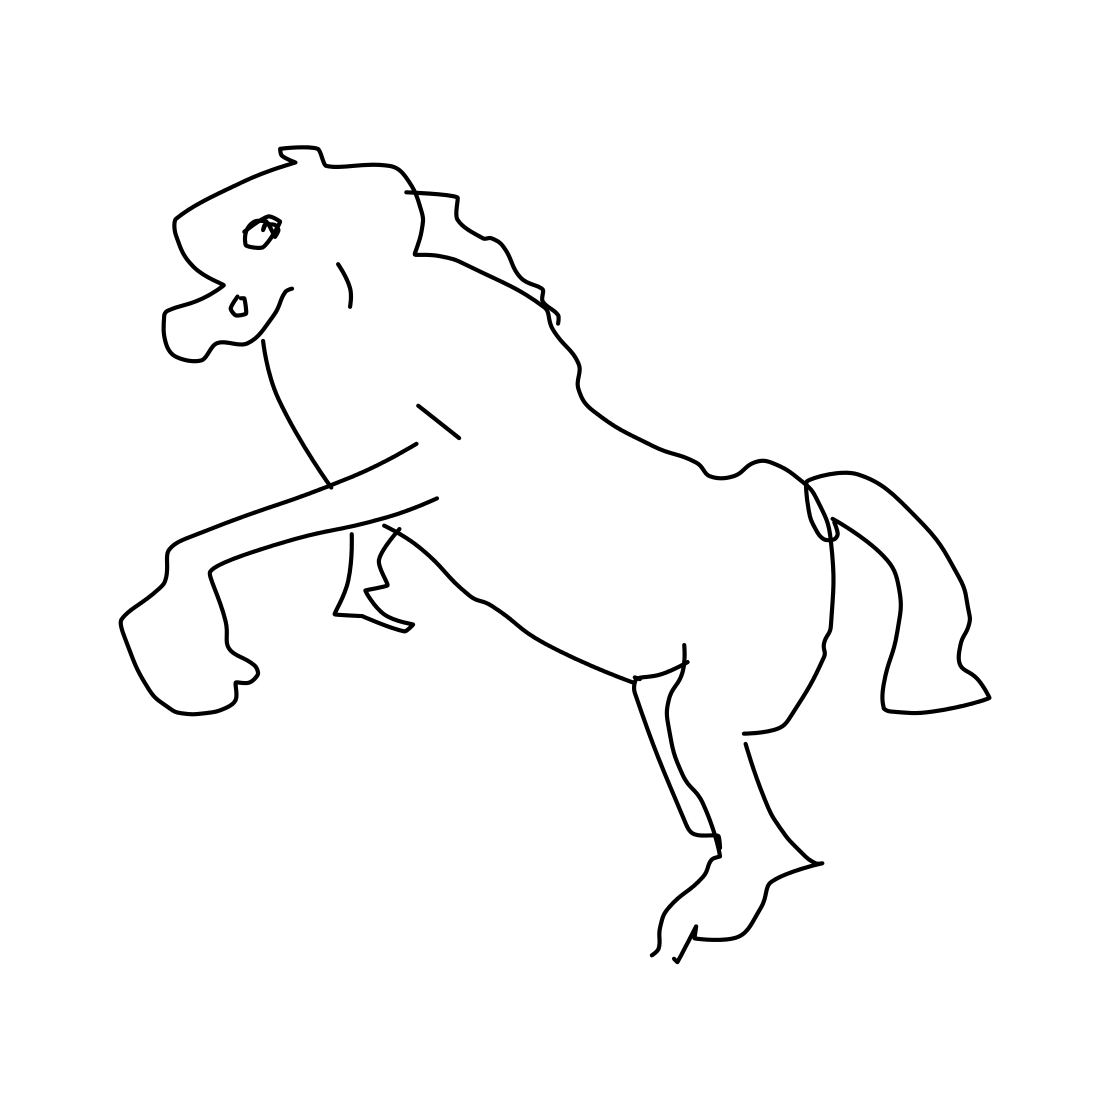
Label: horse